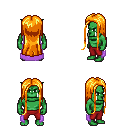
a pixel art fantasy rpg character, male body template, orc, green skin, lavender cape, red pants, light blonde extra-long hairstyle, four views (front, back, left, right), 2x2 character sprite sheet, small pixel art, hard edges, no anti-aliasing